Question: Given the schedule below, what is the maximum total time (in minutes) a person can spend in lectures? The selected schedule MUST include at least one Mathematics lecture and at least one Art lecture. In the chart: blue for mathematics, green for physics, yellow for art, purple for music, and orange for physical education. All time nodes are integer multiples of 10 minutes.
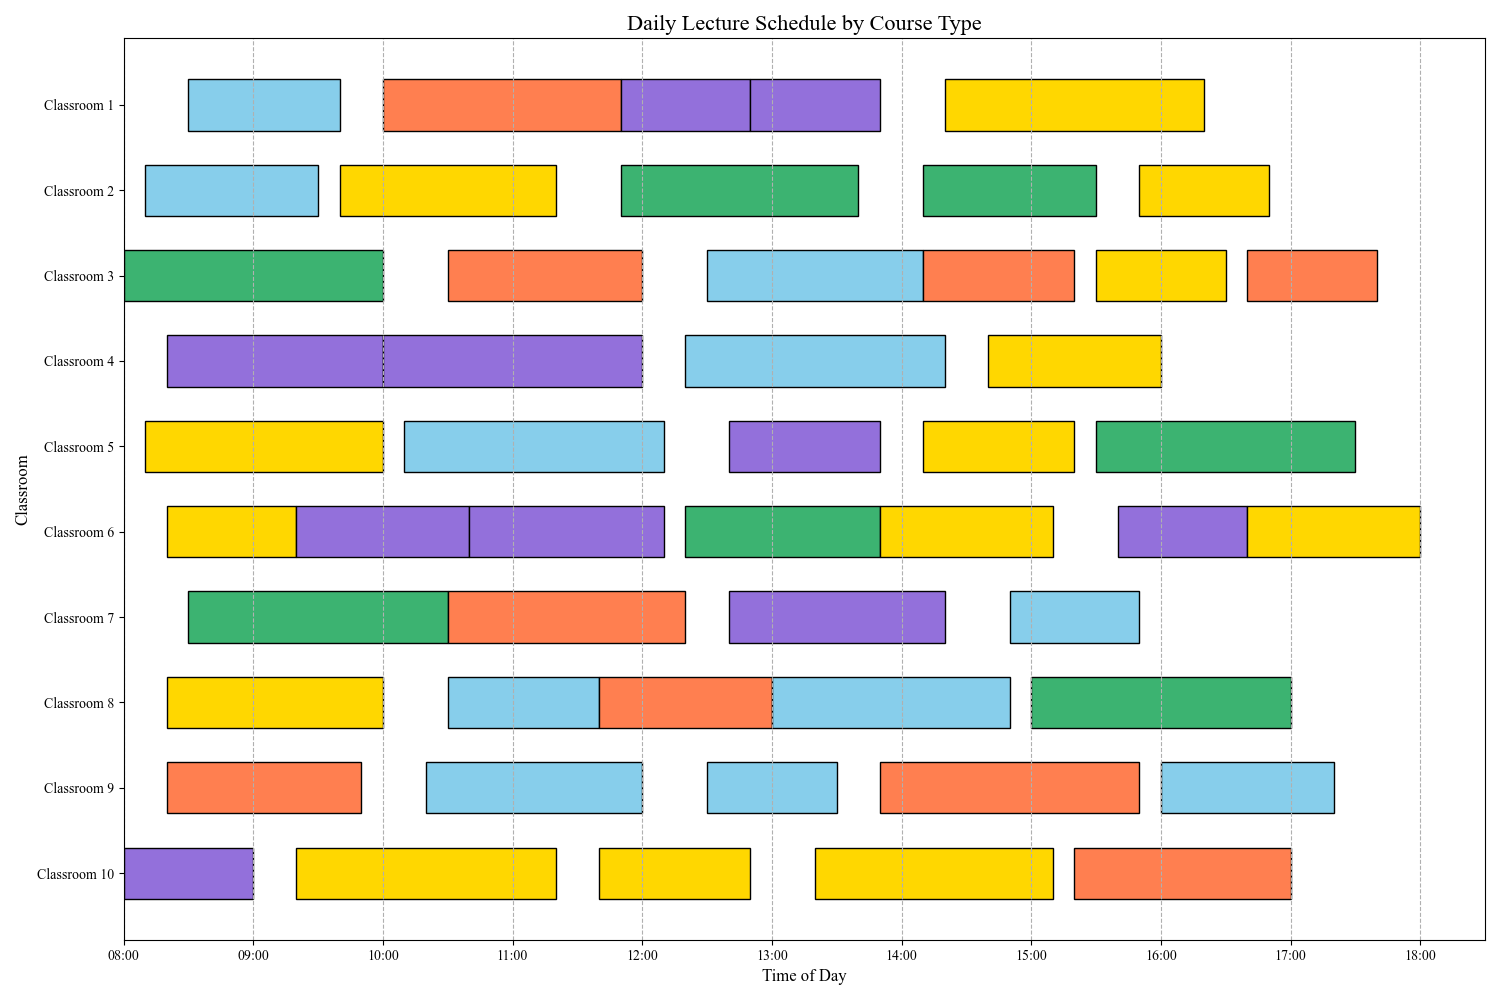
Answer: 570